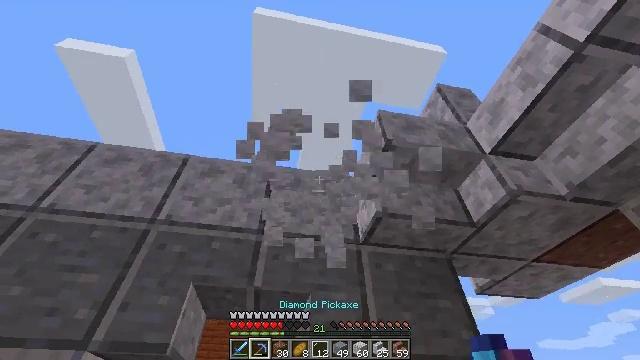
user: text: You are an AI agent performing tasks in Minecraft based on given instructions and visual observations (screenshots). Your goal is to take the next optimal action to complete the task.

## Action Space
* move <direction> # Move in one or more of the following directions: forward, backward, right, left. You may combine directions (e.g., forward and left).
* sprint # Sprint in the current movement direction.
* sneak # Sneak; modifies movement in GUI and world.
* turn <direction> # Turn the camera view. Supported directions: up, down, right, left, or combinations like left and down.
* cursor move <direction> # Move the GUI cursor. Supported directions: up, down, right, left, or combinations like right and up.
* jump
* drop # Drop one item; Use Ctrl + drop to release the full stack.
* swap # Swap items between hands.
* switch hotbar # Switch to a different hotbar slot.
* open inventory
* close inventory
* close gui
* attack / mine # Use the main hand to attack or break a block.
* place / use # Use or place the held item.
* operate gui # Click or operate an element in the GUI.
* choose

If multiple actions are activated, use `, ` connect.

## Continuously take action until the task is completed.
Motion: motion action
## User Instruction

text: Collect polished diorite stairs by breaking them.
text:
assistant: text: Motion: attack / mine